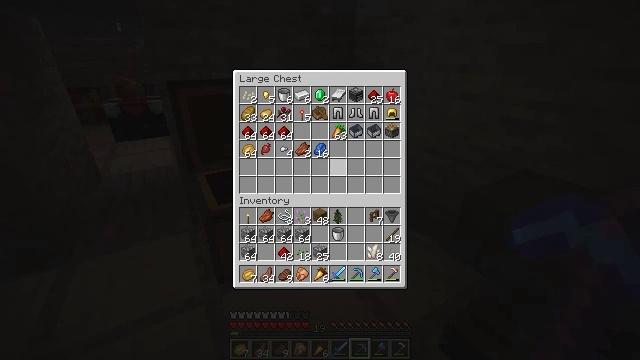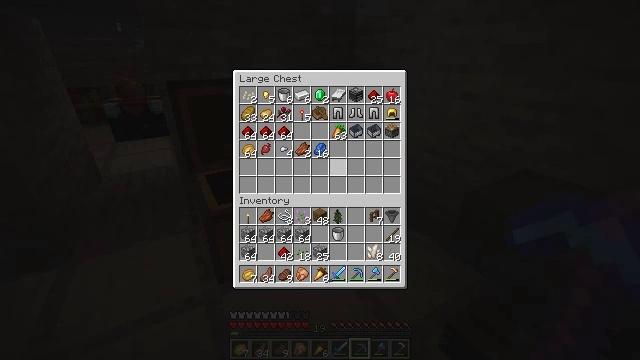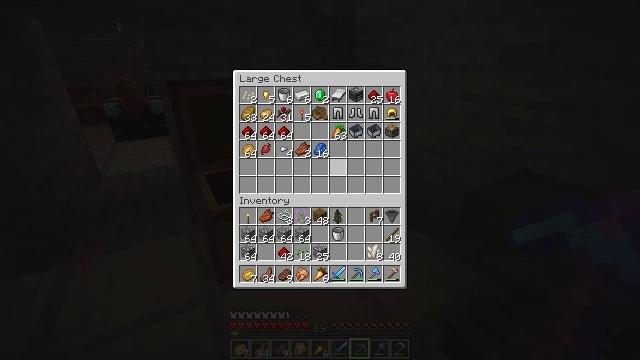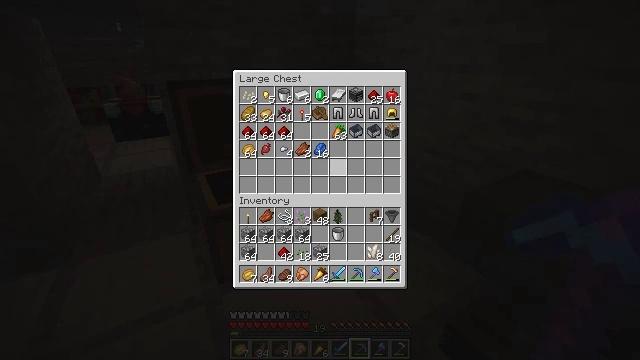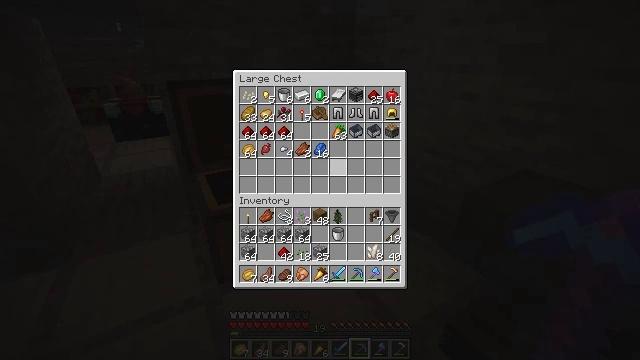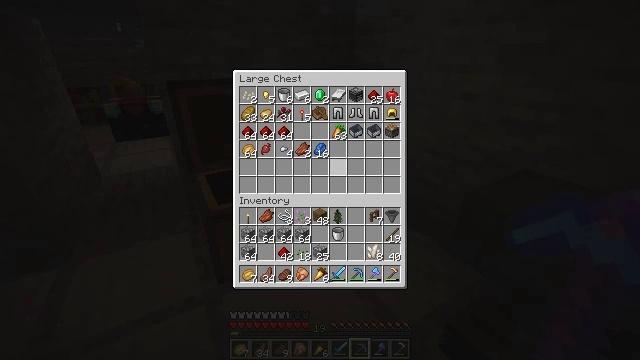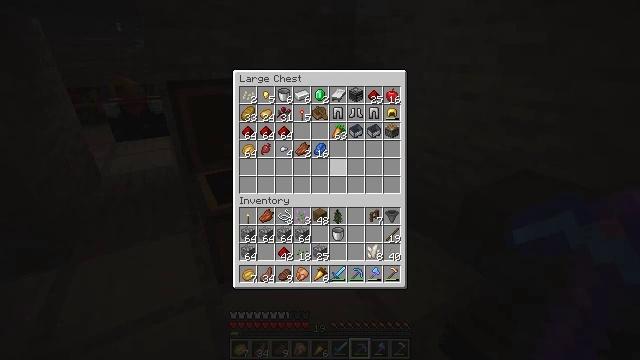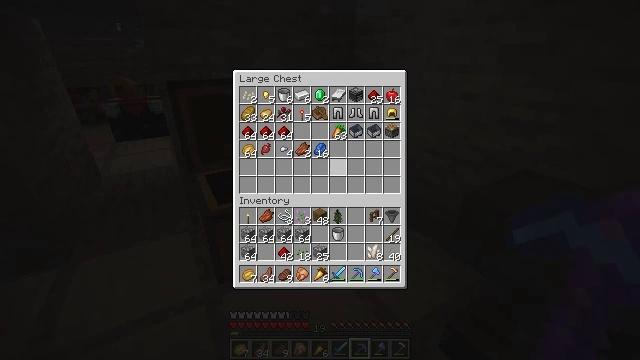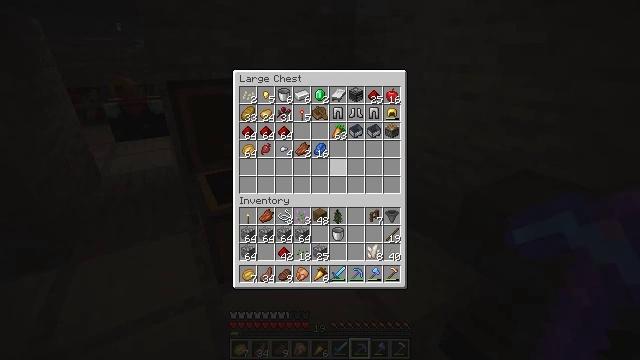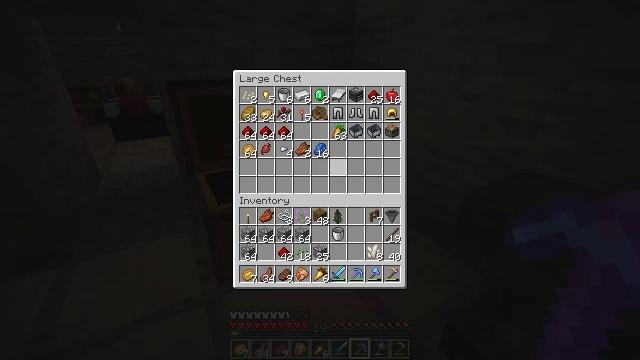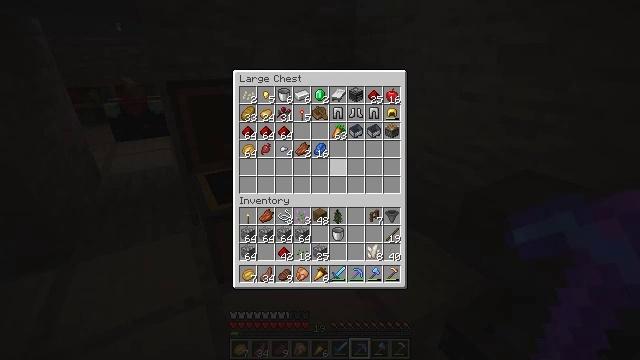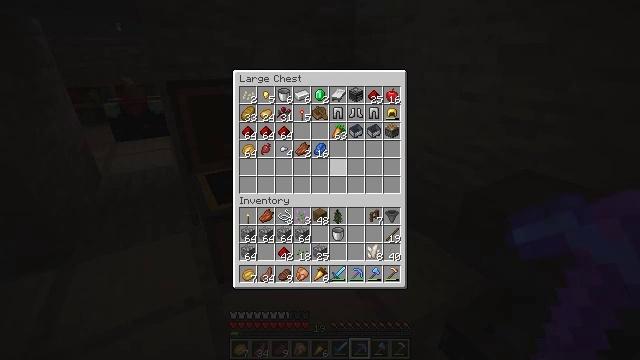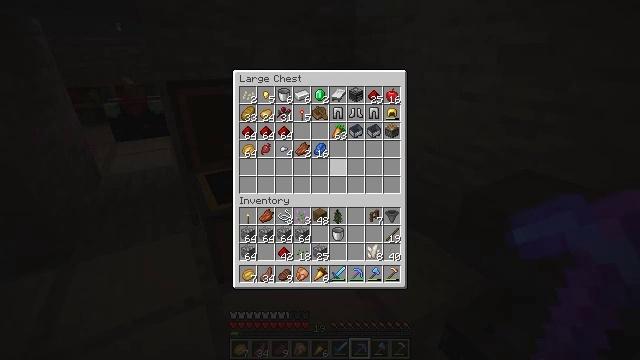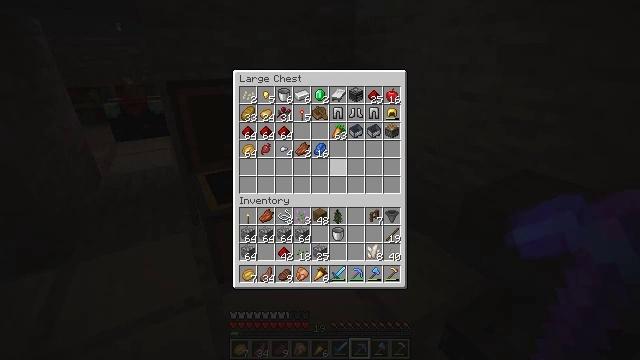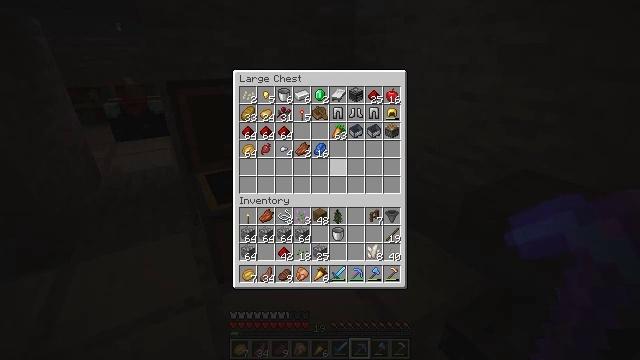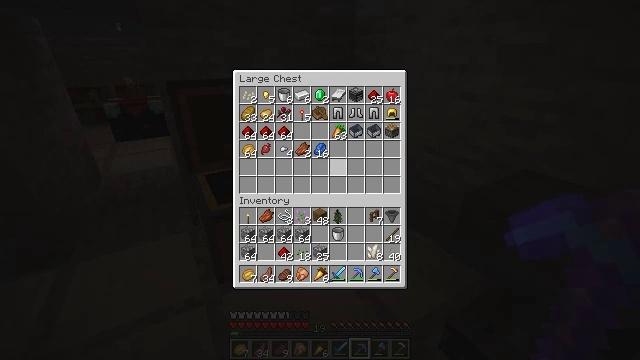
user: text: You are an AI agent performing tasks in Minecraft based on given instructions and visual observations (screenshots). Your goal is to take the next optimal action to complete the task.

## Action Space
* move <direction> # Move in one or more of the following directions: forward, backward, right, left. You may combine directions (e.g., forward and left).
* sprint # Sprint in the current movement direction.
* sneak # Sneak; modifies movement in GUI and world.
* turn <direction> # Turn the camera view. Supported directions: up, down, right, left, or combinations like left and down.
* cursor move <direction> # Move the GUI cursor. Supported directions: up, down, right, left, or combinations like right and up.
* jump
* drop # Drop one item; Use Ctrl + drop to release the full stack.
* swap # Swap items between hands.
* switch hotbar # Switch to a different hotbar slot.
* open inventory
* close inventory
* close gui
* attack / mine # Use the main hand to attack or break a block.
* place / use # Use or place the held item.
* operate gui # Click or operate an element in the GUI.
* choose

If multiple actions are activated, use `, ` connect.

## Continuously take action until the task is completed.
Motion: motion action
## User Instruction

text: Harvest wheat from the field.
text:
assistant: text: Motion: no_op
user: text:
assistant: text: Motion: no_op
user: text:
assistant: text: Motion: no_op
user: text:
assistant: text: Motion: no_op
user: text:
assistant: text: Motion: no_op
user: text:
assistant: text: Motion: no_op
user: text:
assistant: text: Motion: no_op
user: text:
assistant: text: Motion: no_op
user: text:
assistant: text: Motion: no_op
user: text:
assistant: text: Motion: no_op
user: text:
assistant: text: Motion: no_op
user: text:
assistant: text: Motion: no_op
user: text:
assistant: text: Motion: no_op
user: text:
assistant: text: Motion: no_op
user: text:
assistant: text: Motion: no_op
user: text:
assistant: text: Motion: no_op
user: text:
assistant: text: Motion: no_op
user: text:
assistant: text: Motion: no_op
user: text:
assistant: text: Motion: no_op
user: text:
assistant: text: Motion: no_op
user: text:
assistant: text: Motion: no_op
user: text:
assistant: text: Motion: no_op
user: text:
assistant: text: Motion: no_op
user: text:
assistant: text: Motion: no_op
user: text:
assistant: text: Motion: no_op
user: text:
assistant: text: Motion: no_op
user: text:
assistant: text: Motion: no_op
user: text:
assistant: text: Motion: no_op
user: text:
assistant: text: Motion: no_op
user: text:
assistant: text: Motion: no_op